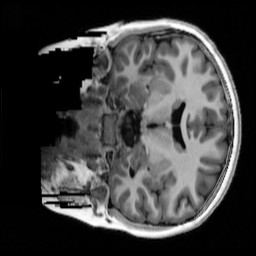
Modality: T1w
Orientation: coronal
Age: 10
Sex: male
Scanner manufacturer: siemens
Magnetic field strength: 3 T
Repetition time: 4 s
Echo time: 0.00289 s